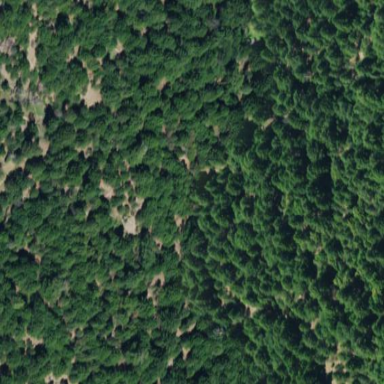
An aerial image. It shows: Forest area.